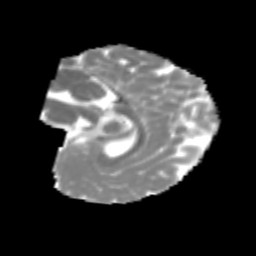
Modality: MD
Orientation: sagittal
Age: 7
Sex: male
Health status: healthy